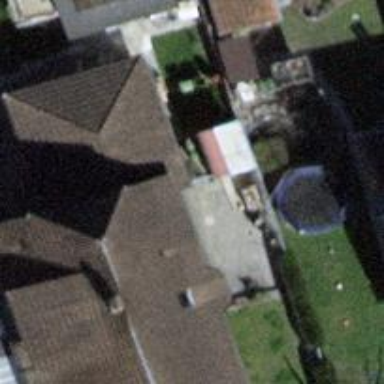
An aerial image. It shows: Garage.